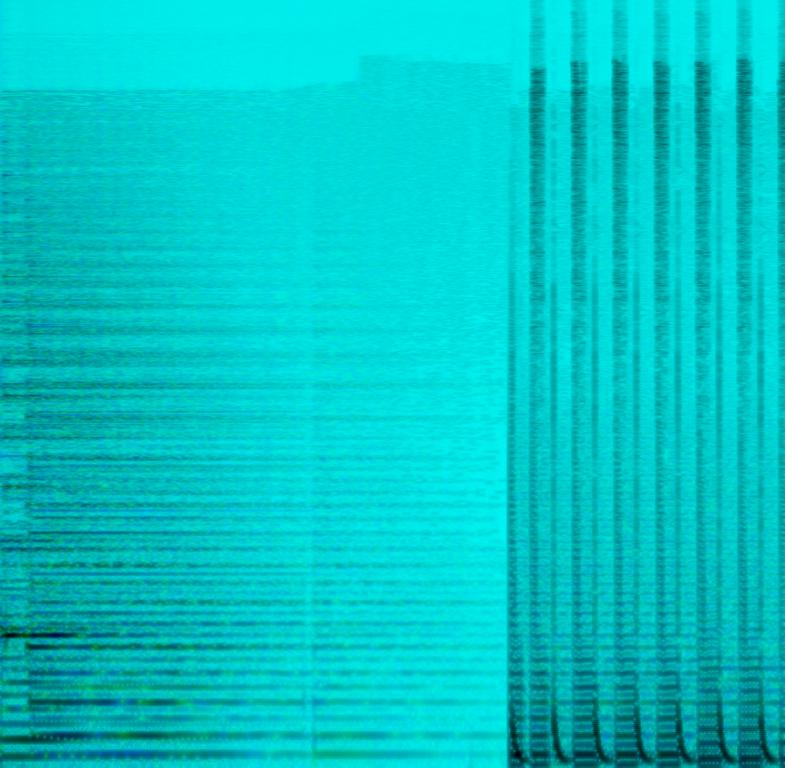
This is a techno trance music piece being performed on the keyboard. It is an instrumental piece. Initially, a brief tune is being played with the piano sound. Then, a wobbly bass and an electronic drum beat starts playing. The atmosphere is energetic and the sound is urban. This piece could be used in the soundtrack of a mobile car racing game.